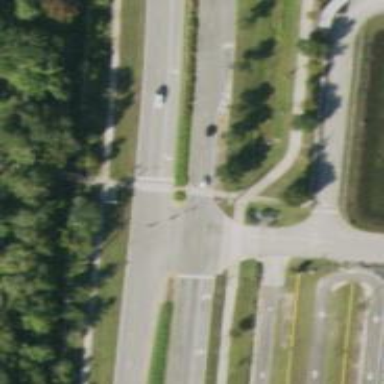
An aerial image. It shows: Asphalt path with uncontrolled crossing.